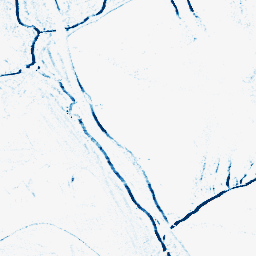
Category: morphological
Decomposition family: morphological_rect
Decomposition parameters: operation: closing
width: 5
height: 3
Upsampling method: cubic_catmull_rom
Upsampling parameters: scale: 2
Upsampling scale: 2